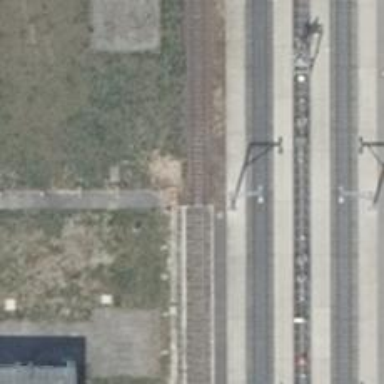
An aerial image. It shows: Crossing for the railway.